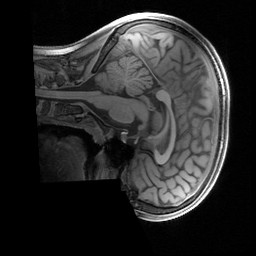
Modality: T1w
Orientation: sagittal